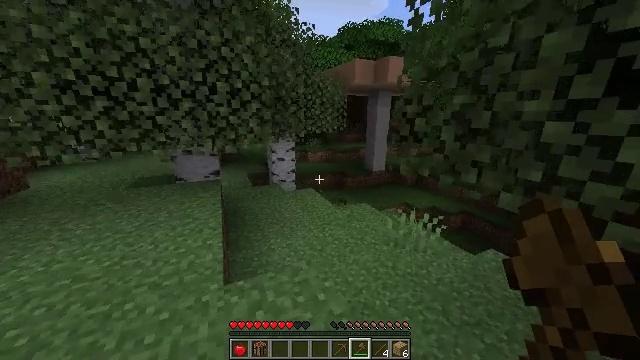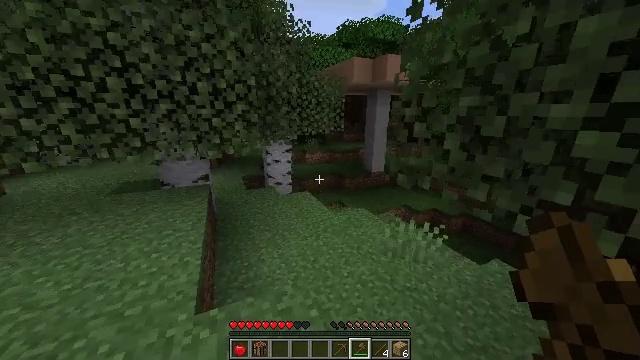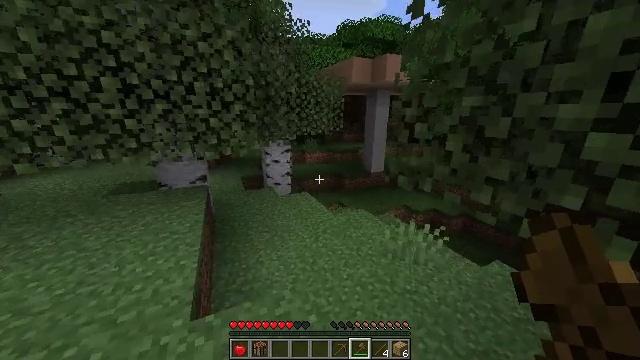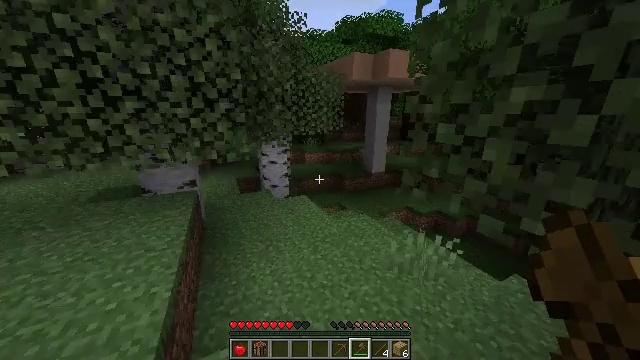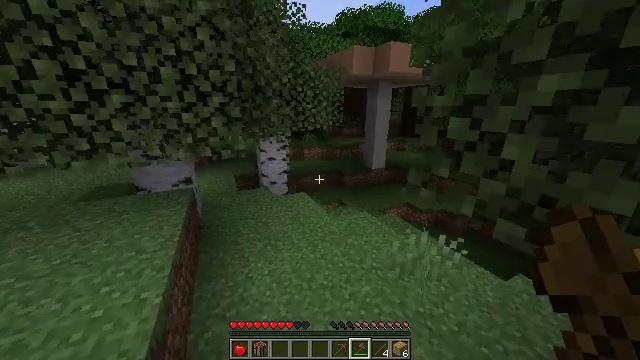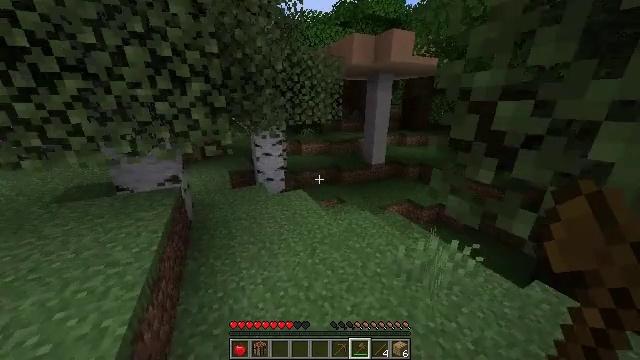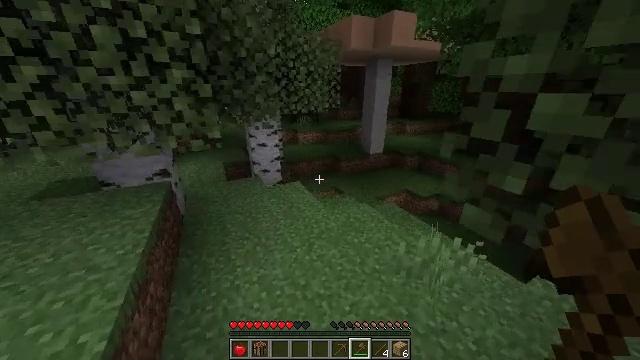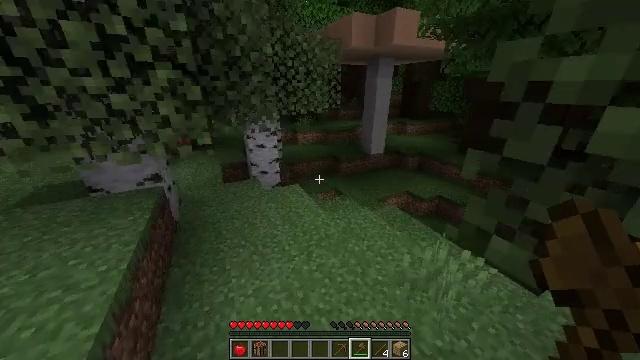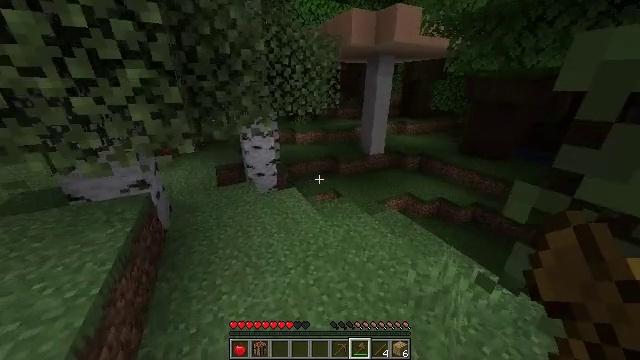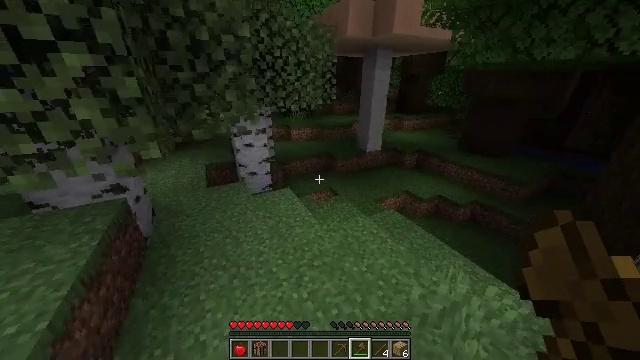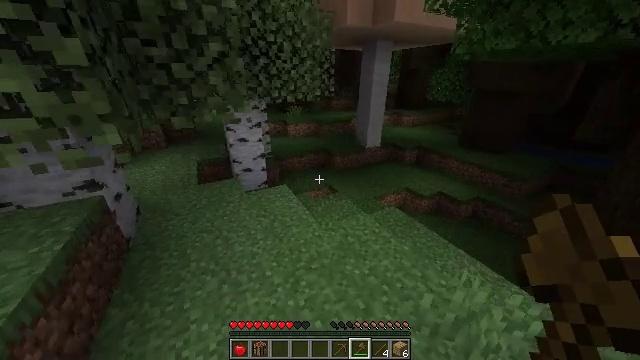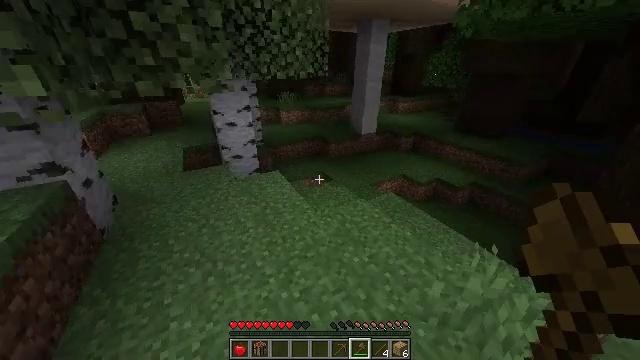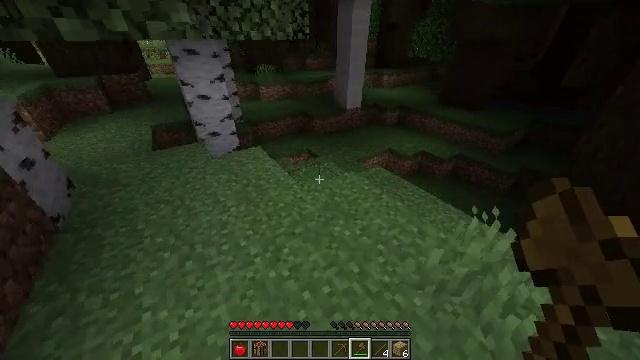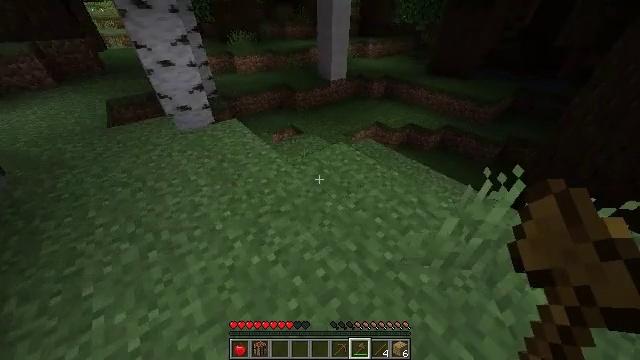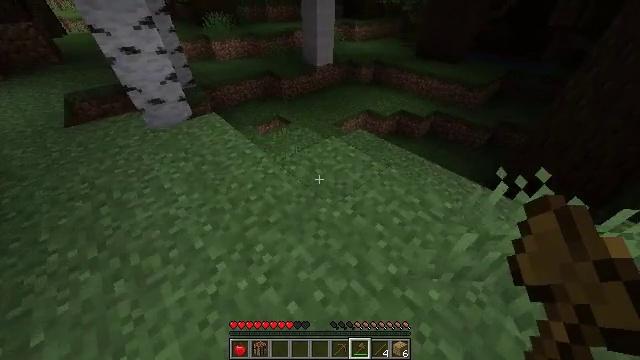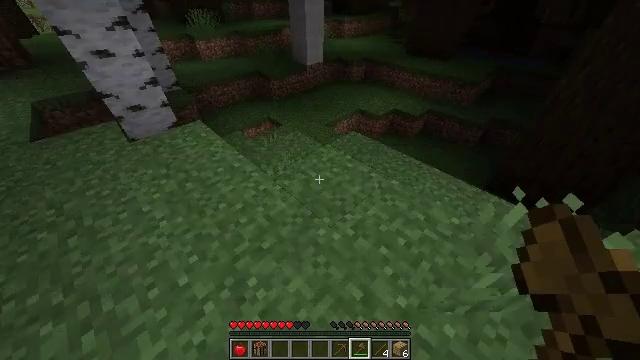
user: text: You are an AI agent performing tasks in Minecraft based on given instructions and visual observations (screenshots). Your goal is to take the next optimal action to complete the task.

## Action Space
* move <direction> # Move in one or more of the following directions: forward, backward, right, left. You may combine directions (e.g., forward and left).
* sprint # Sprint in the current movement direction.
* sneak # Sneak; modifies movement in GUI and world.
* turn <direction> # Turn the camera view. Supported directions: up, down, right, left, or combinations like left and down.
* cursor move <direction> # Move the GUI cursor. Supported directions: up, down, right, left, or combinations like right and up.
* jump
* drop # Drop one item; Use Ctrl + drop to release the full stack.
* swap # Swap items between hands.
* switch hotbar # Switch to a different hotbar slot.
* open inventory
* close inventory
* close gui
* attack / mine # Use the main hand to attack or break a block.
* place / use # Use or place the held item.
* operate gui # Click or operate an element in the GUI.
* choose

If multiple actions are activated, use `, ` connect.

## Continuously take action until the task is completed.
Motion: motion action
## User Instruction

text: Break the mushroom stem block.
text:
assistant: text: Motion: move forward, sprint
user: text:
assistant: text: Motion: move forward, sprint
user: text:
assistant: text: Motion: move forward, sprint
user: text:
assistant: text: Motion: move forward, sprint, turn down
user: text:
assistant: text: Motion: move forward, sprint, turn down
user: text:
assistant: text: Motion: move forward, sprint, turn down
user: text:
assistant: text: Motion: move forward, sprint
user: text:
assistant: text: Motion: move forward, sprint
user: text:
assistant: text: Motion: move forward, sprint, turn right and down
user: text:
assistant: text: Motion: move forward, sprint
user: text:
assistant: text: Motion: move forward, sprint, turn right and down
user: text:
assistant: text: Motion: move forward, sprint, turn right and down
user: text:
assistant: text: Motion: move forward, turn right and down
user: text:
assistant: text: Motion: move forward, turn right and down
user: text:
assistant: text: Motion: move forward, turn right
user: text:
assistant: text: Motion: move forward, turn right and up
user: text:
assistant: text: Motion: move forward, turn right and up
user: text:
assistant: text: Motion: move forward, turn up
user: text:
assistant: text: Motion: move forward
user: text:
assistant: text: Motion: move forward
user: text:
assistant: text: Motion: no_op
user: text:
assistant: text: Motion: no_op
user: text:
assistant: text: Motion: no_op
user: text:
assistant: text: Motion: no_op
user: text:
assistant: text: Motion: no_op
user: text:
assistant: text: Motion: turn right and up
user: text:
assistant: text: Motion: move forward, turn right and up
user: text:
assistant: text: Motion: move forward and move left, turn right and up
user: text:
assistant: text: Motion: move forward and move left, turn right and up
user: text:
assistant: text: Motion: move forward and move left, turn right and up